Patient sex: M
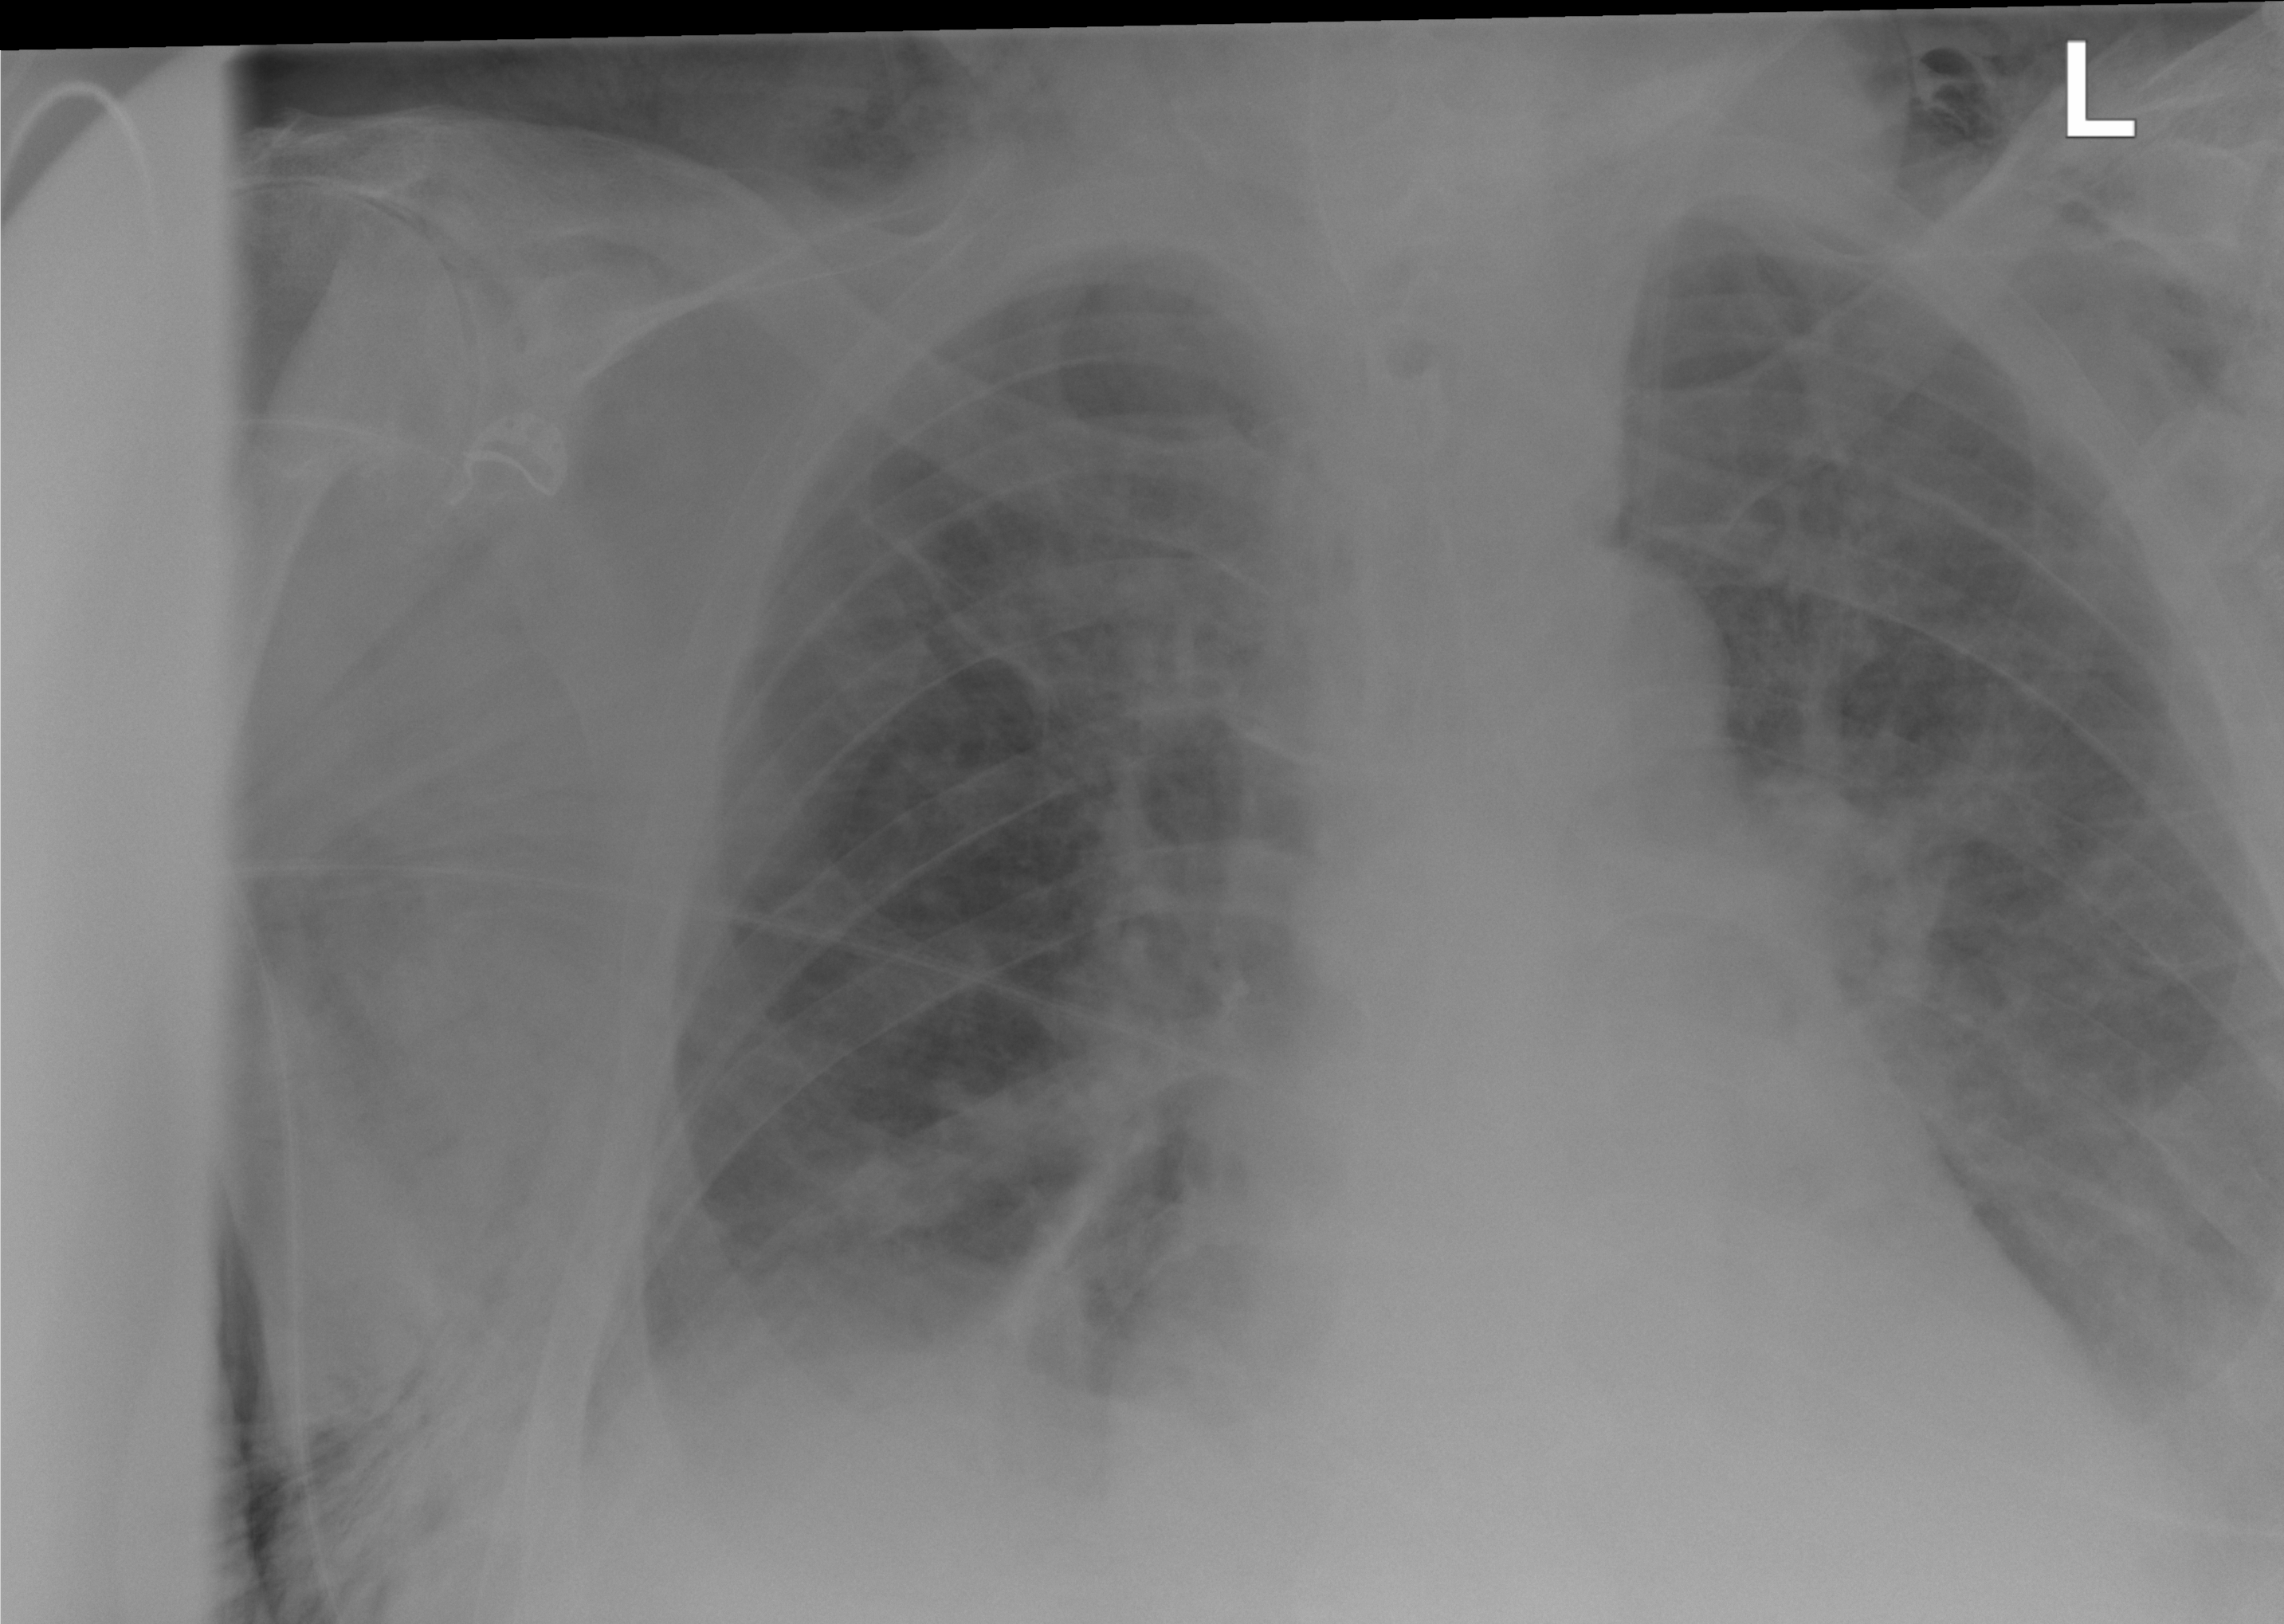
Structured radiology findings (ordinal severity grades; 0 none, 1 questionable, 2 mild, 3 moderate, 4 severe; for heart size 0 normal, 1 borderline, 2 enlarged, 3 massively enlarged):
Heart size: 2
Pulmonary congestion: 2
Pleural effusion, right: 0
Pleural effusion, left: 2
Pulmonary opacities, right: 0
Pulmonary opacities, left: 0
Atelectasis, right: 2
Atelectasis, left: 2